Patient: sex M, age 31
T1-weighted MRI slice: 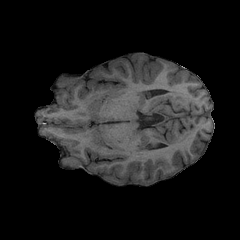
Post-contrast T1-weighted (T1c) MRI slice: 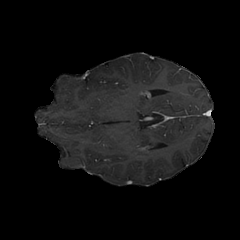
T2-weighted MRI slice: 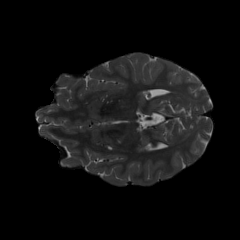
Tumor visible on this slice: no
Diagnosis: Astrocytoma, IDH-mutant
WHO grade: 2